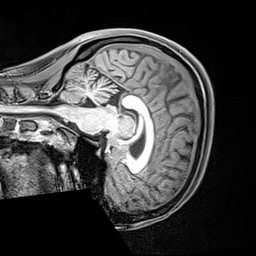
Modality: T1w
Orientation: sagittal
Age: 19
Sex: female
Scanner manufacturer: siemens
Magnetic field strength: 3 T
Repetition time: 2.4 s
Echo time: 0.00217 s